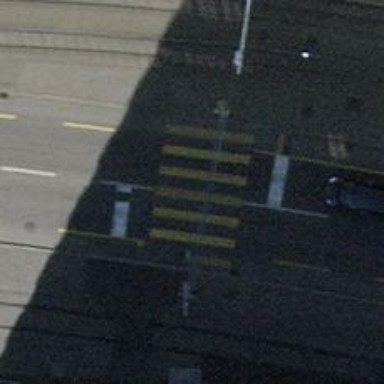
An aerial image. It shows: Footway with asphalt surface featuring zebra crossing.